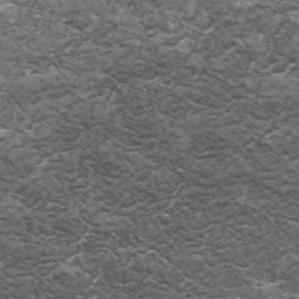
Label: frost